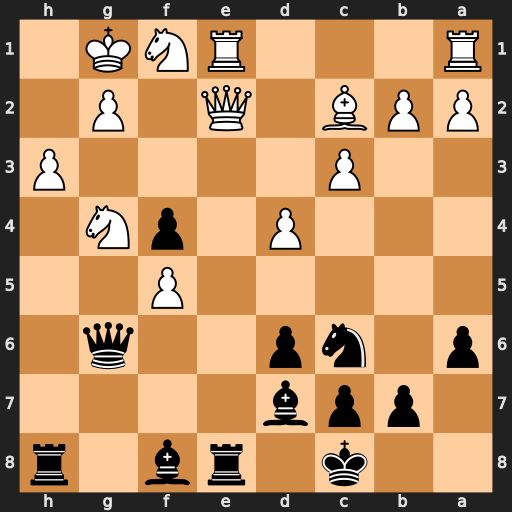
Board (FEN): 2k1rb1r/1ppb4/p1np2q1/5P2/3P1pN1/2P4P/PPB1Q1P1/R3RNK1
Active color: b
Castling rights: -
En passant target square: -
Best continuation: Rxe2 fxg6 Rxc2